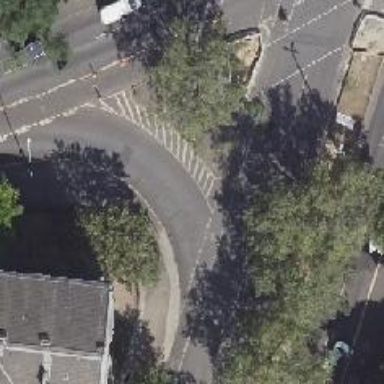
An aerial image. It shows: Unmarked road crossing.